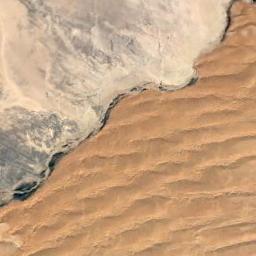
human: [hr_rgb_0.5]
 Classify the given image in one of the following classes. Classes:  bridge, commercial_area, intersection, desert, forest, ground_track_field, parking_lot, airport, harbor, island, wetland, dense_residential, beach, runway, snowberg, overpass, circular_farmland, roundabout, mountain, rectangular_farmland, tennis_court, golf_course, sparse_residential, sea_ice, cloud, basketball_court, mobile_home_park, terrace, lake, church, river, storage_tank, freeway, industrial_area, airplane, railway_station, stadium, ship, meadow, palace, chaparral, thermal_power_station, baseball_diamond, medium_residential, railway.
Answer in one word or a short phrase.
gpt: desert